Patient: sex F, age 47
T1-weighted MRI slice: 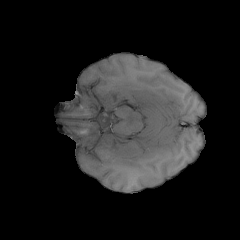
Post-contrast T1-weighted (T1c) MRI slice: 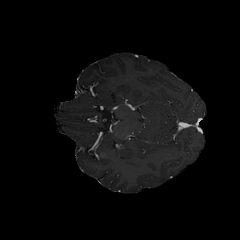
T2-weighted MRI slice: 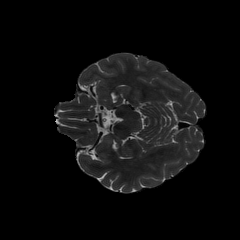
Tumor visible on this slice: no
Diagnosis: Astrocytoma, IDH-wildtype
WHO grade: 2